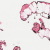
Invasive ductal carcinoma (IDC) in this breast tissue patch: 0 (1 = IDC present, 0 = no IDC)